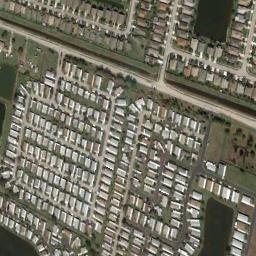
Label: dense_residential